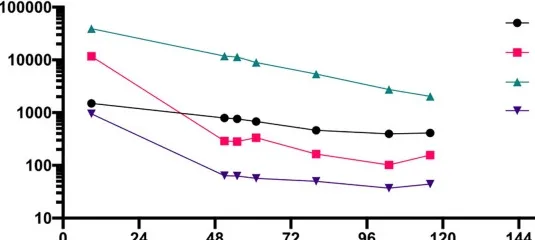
Effect of immune modulation on biomarkers, organ dysfunction, and cytokine levels during HSV-associated secondary HLH. While IL-6 and TRAIL levels fell precipitously after admission, CXCL9 and IL-18 levels fell more gradually (D) (*Actual INR resulted as >15.7).
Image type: pathology (masson_trichrome)